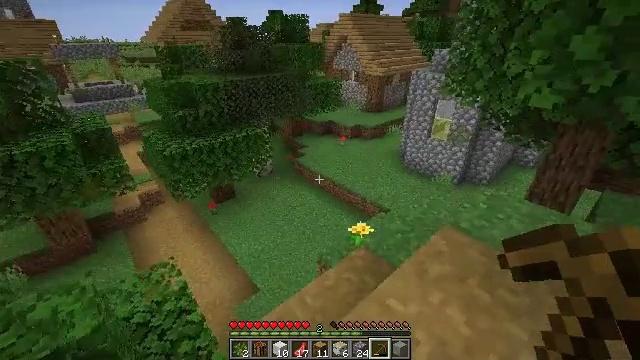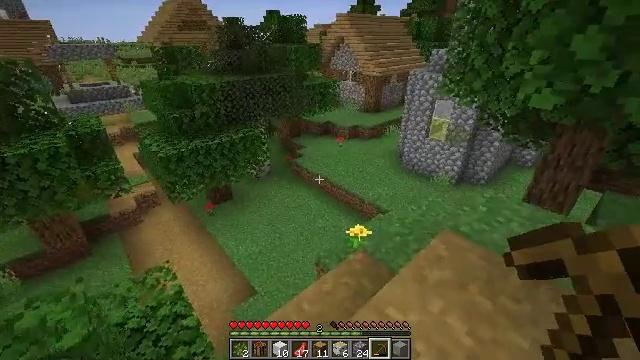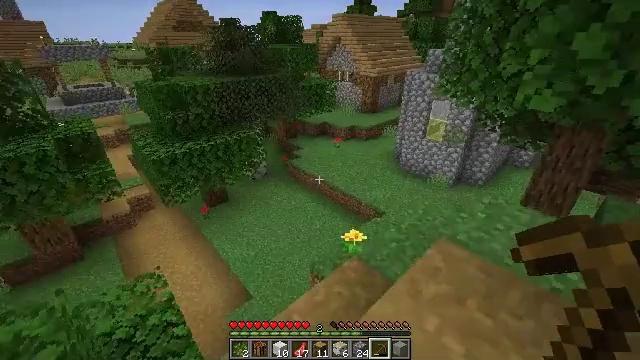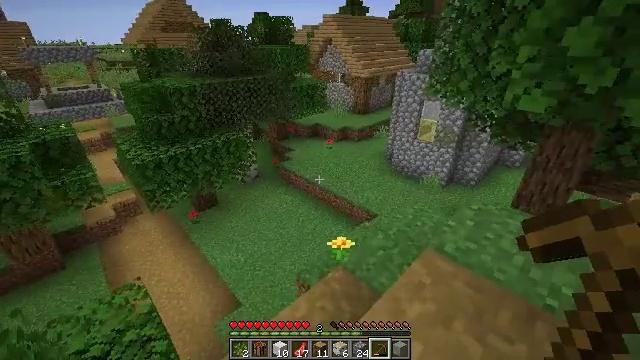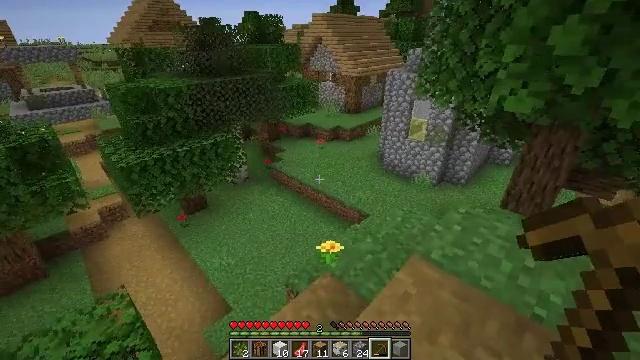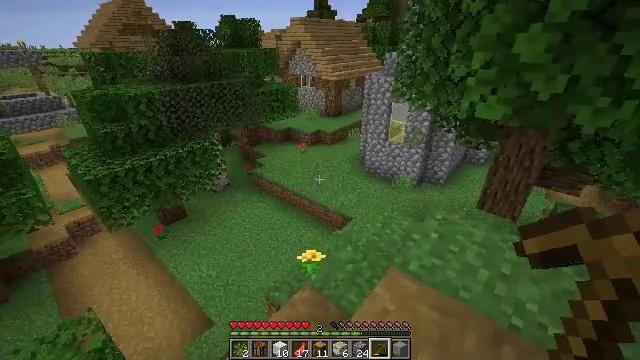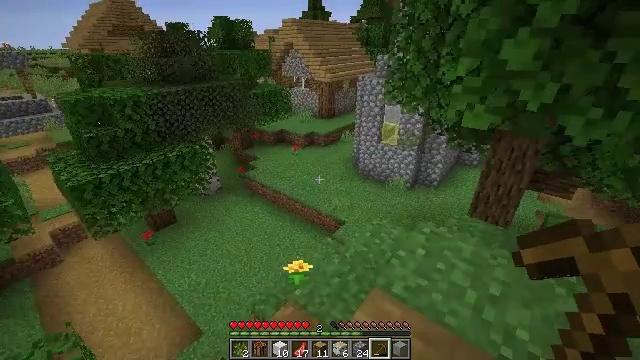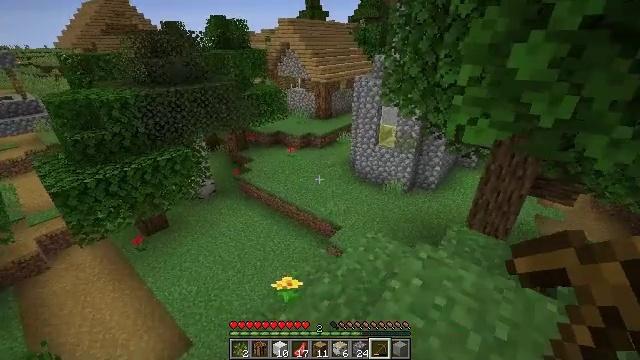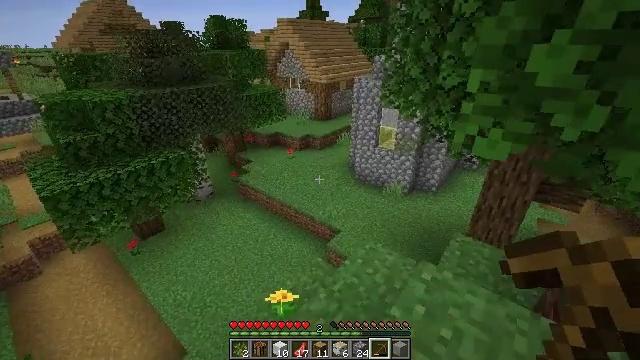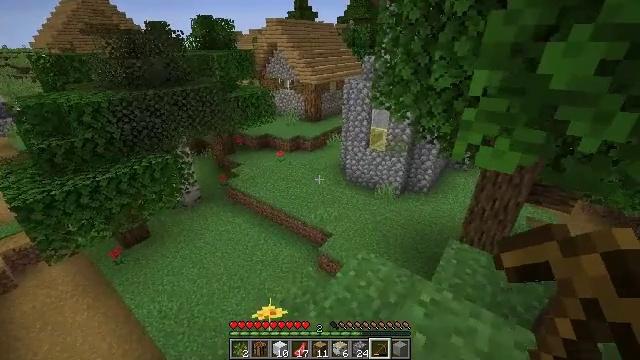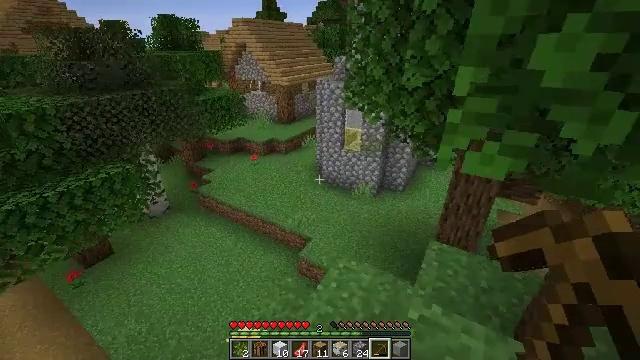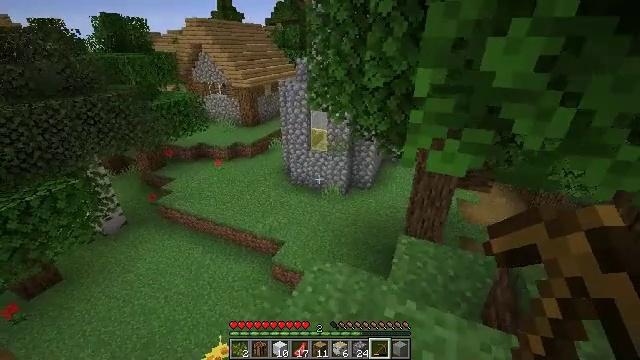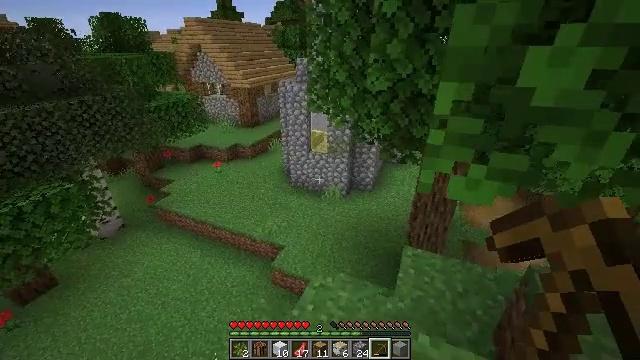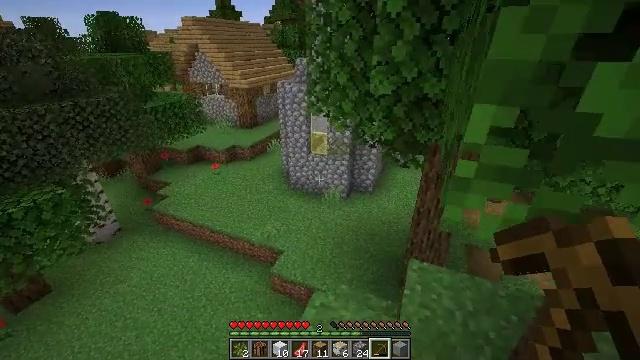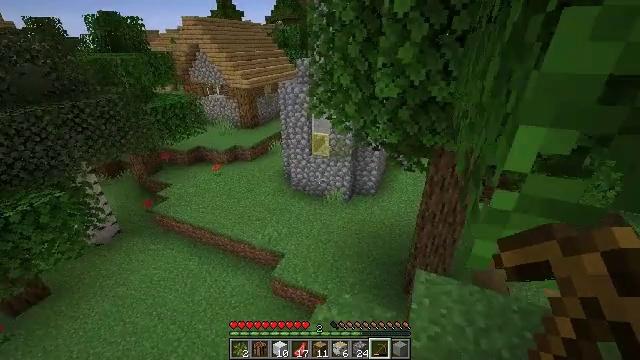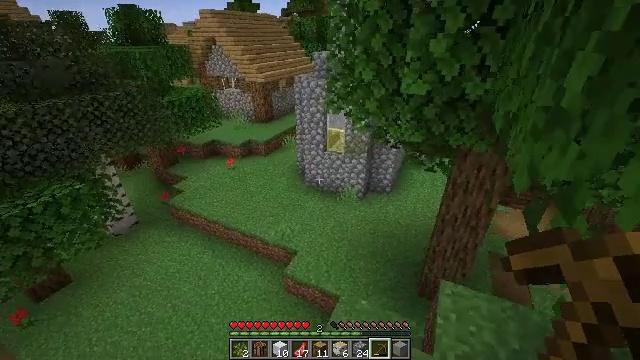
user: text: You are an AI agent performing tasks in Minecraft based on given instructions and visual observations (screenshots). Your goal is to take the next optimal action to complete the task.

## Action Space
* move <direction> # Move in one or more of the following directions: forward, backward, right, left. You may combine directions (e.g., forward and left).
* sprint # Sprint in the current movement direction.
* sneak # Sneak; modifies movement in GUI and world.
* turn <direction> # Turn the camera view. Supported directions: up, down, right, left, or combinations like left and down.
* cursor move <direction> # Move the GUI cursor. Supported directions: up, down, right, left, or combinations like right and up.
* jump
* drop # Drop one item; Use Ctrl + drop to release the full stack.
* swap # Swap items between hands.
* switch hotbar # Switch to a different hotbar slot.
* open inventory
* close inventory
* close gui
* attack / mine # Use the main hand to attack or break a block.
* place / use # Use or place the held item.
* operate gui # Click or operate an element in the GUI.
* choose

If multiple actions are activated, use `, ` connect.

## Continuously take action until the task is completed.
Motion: motion action
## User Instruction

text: Mine a hay block from the field.
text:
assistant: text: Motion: move forward and move right
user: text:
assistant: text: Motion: move forward and move right
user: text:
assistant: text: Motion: move forward and move right, turn right
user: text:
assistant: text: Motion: move forward and move right, turn right
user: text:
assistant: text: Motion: move forward and move right, turn right
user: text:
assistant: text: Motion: move forward, turn right
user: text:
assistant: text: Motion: move forward
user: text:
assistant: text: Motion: move forward
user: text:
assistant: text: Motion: move forward, turn right
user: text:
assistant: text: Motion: move forward, turn right
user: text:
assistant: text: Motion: move forward, turn right
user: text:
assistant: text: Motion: move forward
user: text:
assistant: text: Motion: move forward
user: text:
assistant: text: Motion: move forward and move left
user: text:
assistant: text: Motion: move forward and move left, turn left and down
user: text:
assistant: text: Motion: move forward and move left, turn left and down
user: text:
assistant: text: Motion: move forward and move left, turn left and down
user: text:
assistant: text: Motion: move forward and move left, turn left and down
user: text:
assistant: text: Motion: move forward and move left, turn left
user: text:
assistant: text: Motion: move forward and move left
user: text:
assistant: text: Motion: move forward and move left
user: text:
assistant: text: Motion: move forward
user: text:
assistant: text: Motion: move forward
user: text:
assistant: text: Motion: move forward
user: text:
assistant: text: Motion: move forward
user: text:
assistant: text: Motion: move forward
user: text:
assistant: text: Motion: move forward, turn left and up
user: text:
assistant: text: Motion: move forward, turn left and up
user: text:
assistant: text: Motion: move forward, turn left and up
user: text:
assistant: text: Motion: move forward, turn left and up